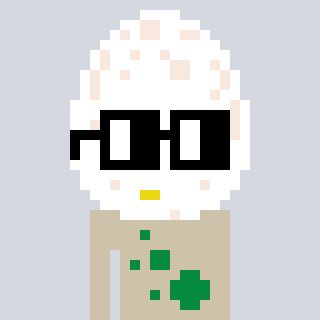
a pixel art character with square black glasses, a egg-shaped head and a bege-colored body on a cool background